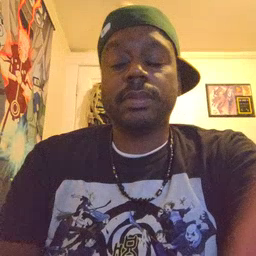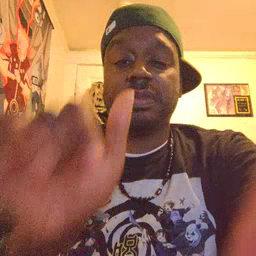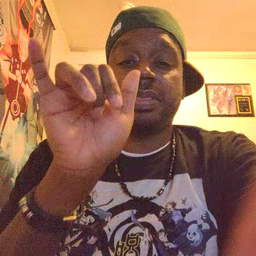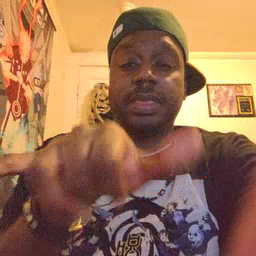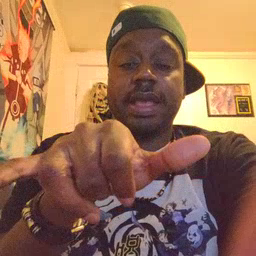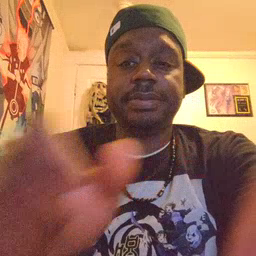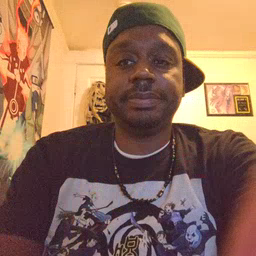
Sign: that